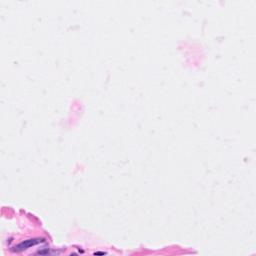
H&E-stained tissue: Breast